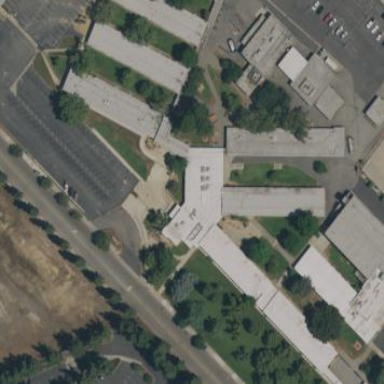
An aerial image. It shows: School building.